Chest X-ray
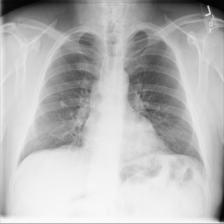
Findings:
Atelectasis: negative
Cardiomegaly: negative
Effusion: negative
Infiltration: negative
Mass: negative
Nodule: negative
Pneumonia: negative
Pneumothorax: negative
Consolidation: negative
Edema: negative
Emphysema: negative
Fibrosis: negative
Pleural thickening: negative
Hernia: negative